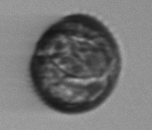
Label: Margalefidinium